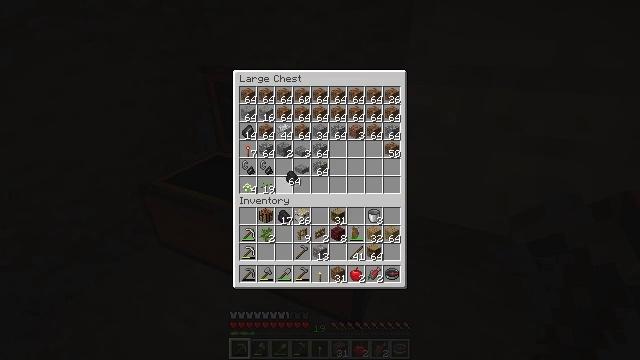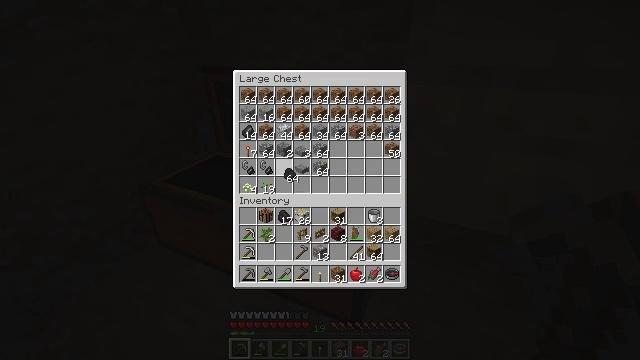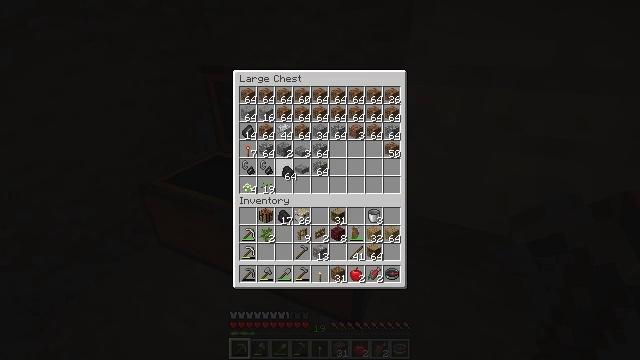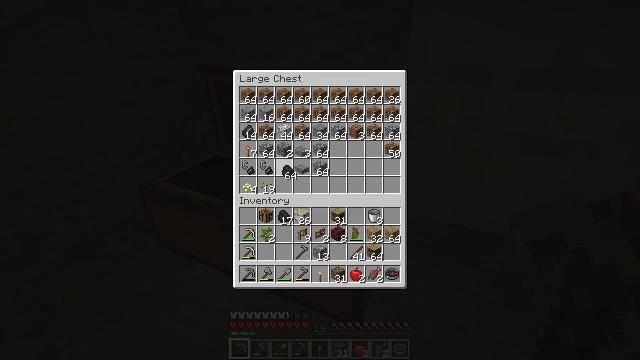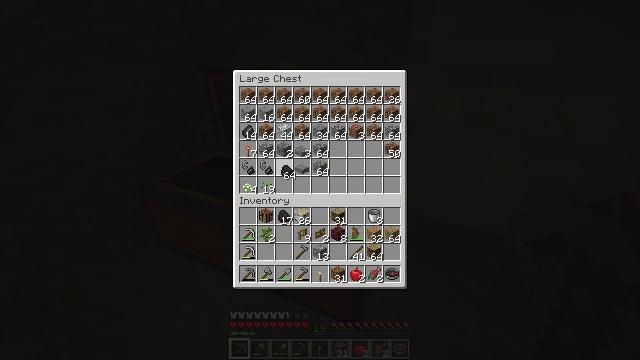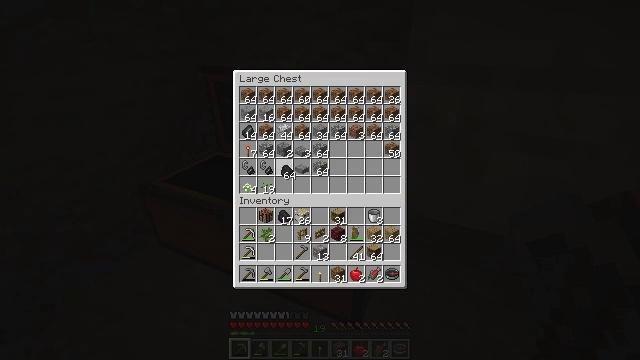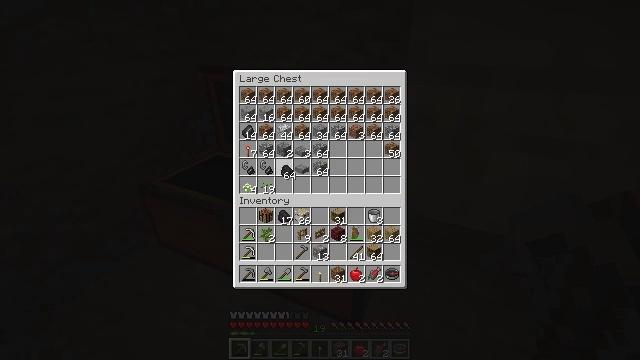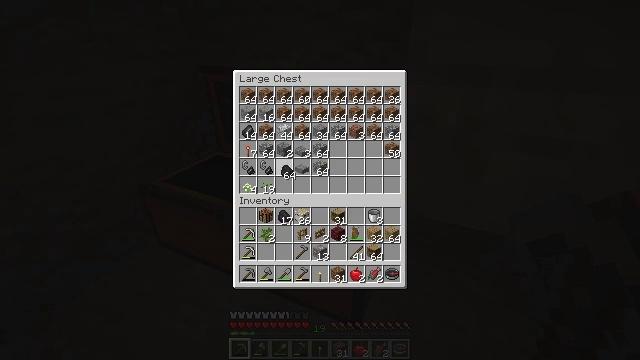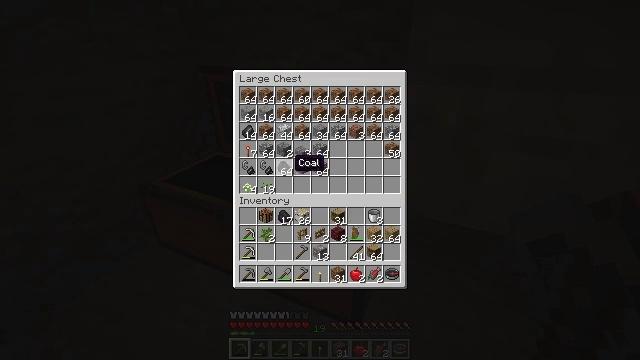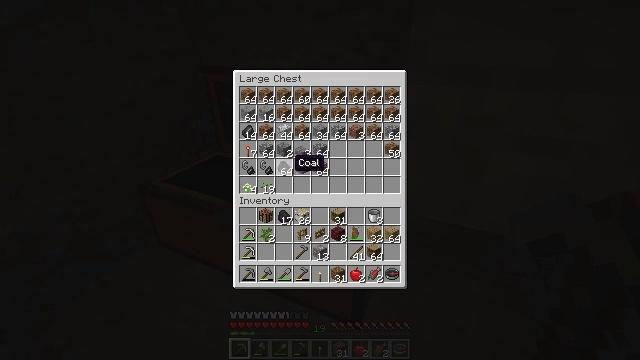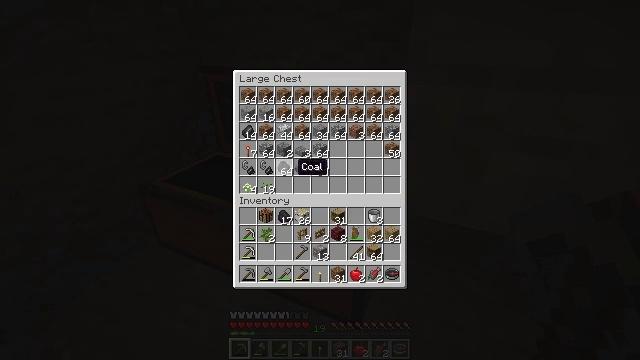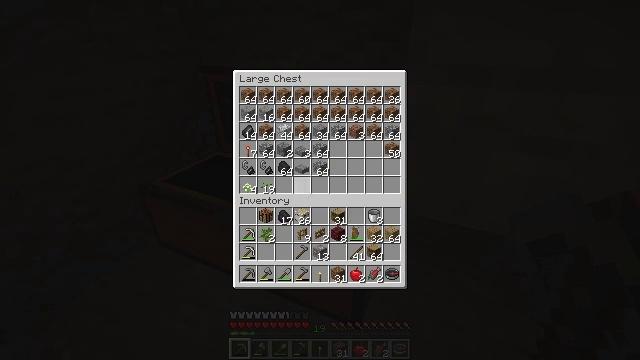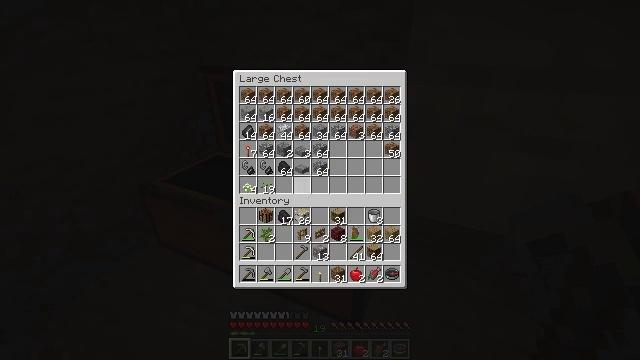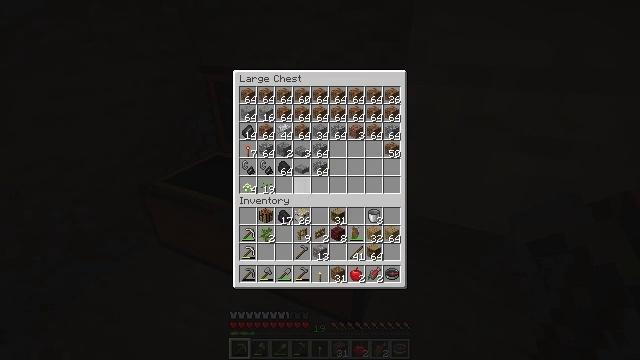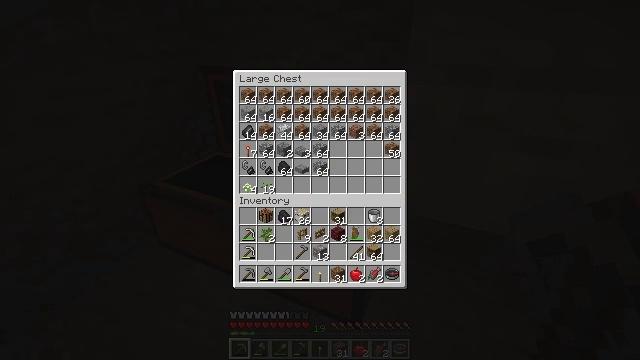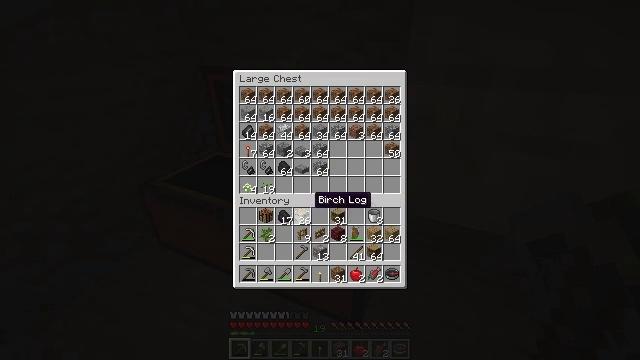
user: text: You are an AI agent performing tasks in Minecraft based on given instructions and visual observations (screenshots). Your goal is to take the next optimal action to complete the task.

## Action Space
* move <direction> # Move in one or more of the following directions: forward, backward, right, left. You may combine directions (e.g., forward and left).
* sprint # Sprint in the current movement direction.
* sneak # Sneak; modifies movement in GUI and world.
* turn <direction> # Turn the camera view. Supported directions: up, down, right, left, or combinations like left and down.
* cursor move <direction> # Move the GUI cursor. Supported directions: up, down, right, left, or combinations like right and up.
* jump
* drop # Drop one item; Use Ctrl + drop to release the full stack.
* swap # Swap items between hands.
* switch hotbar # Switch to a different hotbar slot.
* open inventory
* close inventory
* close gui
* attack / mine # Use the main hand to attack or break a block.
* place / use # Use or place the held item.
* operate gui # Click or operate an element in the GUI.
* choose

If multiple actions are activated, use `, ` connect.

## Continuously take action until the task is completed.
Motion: motion action
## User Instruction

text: Harvest wheat from the field.
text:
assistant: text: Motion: no_op
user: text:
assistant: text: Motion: no_op
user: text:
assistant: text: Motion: no_op
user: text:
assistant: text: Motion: no_op
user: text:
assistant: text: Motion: operate gui
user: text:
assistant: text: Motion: operate gui
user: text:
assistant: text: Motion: operate gui
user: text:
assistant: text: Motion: no_op
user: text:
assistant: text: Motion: no_op
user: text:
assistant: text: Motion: no_op
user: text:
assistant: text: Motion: no_op
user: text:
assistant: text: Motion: no_op
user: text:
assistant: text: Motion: no_op
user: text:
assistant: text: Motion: cursor move down
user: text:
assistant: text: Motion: cursor move down
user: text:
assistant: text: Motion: no_op
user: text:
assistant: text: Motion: no_op
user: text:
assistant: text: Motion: no_op
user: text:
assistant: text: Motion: no_op
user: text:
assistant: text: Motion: no_op
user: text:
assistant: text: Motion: no_op
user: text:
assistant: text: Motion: no_op
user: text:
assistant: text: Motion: no_op
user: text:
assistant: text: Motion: no_op
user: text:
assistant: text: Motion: no_op
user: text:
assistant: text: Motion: no_op
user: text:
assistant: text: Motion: no_op
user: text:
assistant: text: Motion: no_op
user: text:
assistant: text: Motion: no_op
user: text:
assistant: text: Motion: no_op